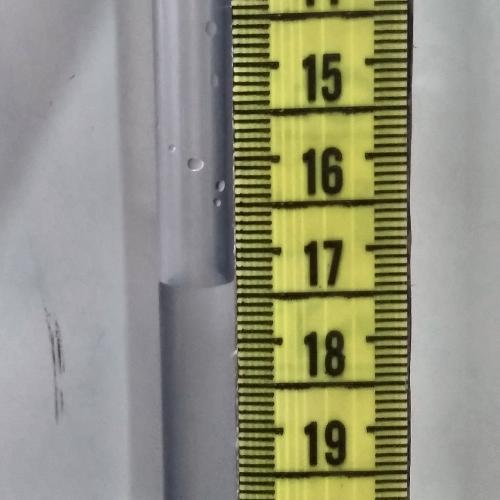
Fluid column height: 17.3 cm